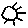
Label: sun